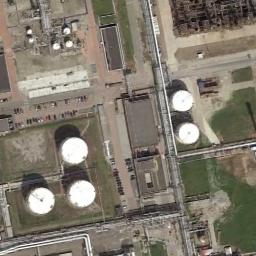
Label: storage tanks